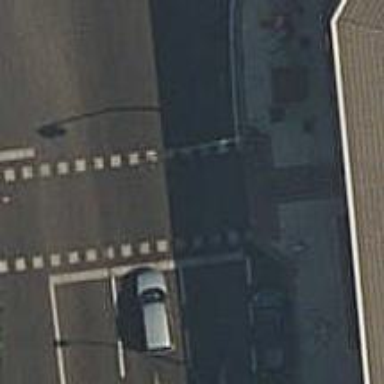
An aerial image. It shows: Crossing with traffic signals.